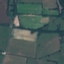
Land use / land cover class: Pasture